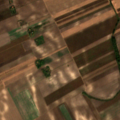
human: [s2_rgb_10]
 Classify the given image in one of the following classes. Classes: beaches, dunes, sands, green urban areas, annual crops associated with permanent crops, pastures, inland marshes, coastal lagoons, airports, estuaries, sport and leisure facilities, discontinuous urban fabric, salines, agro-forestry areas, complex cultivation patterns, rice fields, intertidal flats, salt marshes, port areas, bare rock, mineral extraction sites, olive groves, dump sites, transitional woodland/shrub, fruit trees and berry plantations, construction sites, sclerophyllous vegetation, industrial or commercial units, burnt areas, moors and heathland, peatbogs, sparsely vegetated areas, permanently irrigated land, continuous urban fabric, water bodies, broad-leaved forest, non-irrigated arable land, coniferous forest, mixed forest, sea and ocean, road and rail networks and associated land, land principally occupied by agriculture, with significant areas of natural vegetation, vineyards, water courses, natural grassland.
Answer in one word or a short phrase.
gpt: non-irrigated arable land